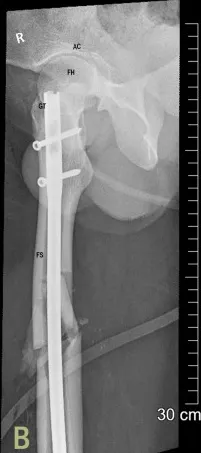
Lateral view.
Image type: radiology (x_ray)